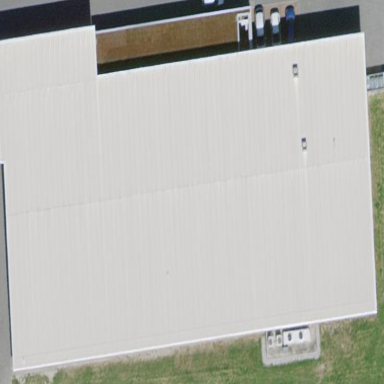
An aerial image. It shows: Retail building.